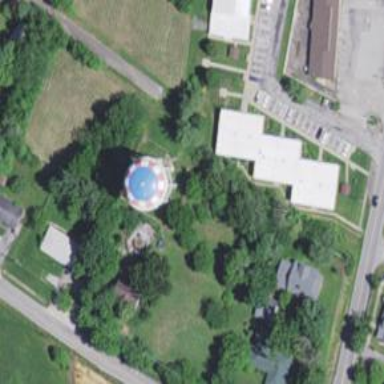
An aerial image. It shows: Water tower that is man-made.